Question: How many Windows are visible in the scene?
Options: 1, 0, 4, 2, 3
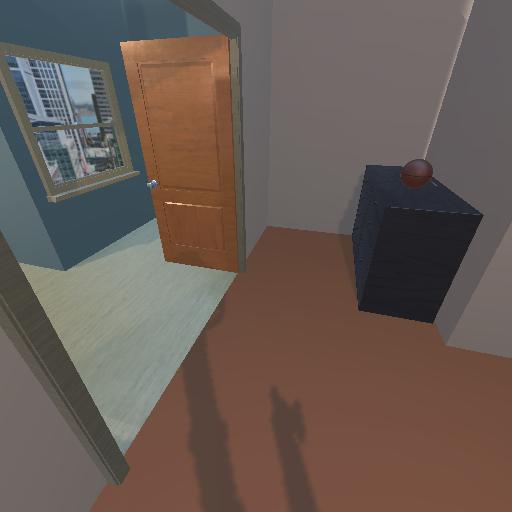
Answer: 1